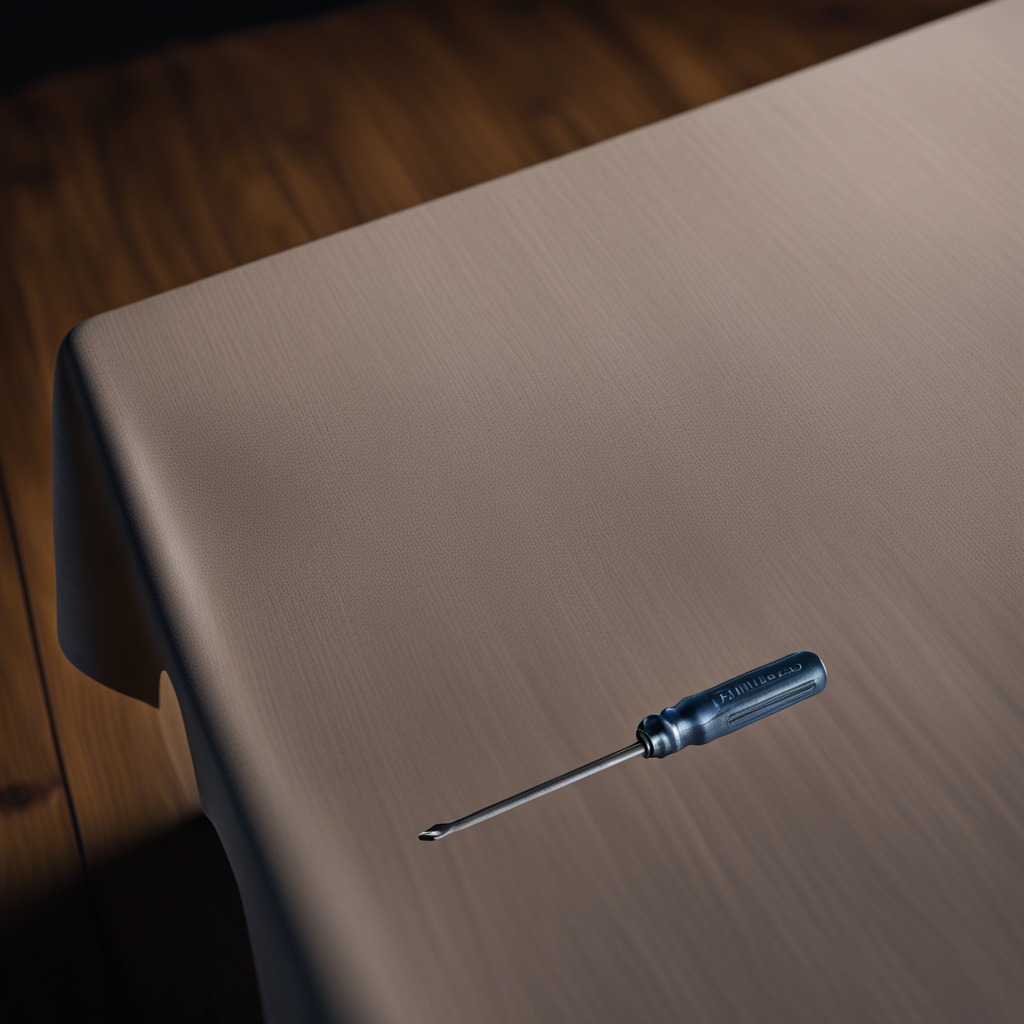
A screwdriver lies on a wooden table inside a workshop at night.